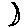
Label: moon